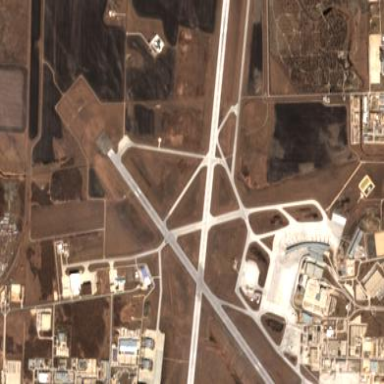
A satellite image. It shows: International public aerodrome (airport).